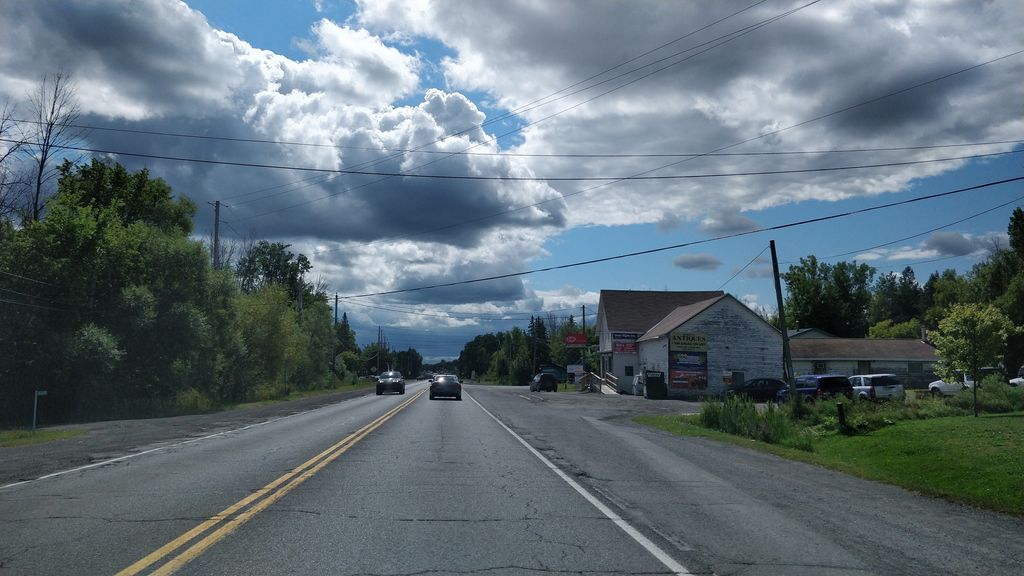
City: ottawa-gatineau